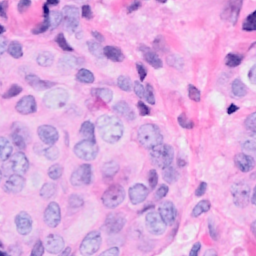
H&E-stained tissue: Breast